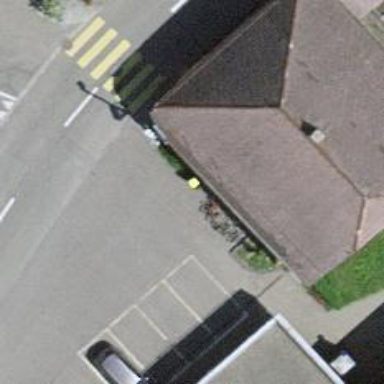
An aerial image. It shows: Bus stop with platform for public transport.